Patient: sex M, age 30
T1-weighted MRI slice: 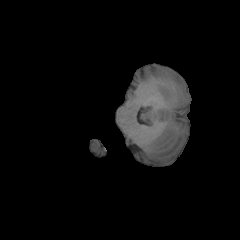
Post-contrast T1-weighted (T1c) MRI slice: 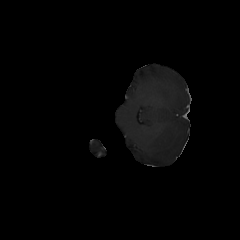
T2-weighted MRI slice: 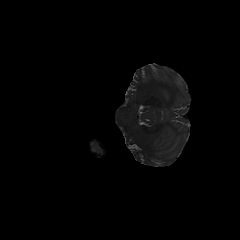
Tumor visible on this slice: no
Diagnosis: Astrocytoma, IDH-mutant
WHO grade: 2